Question: Count the number of objects in the diagram.
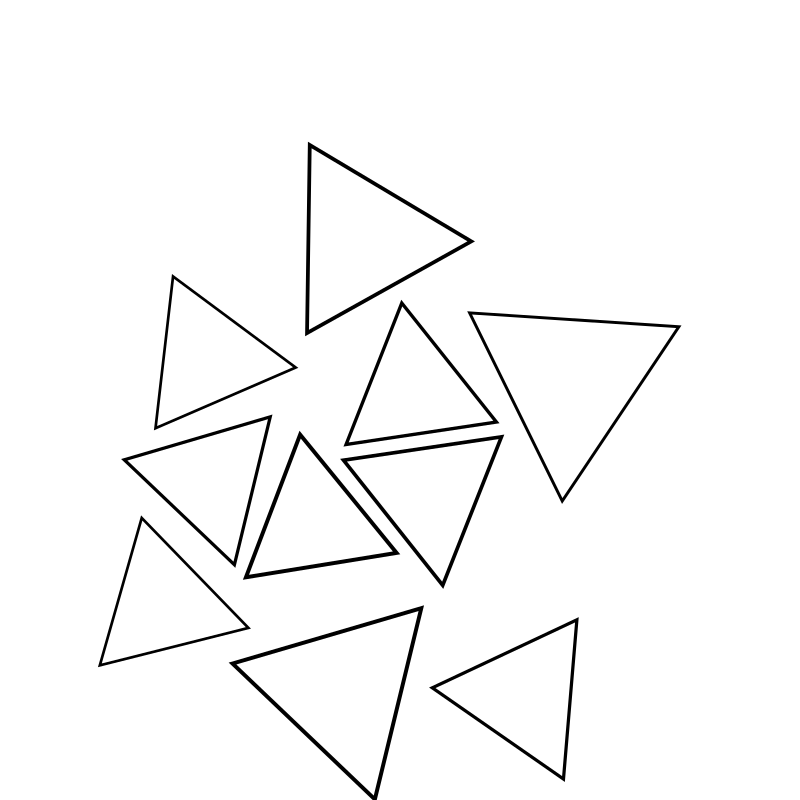
Answer: 10